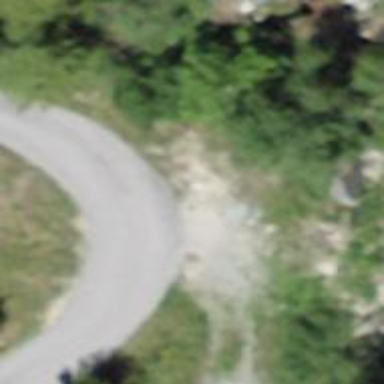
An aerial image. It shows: Residential unpaved road with tracktype grade1.